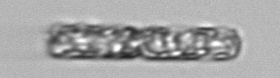
Label: Dactyliosolen_fragilissimus